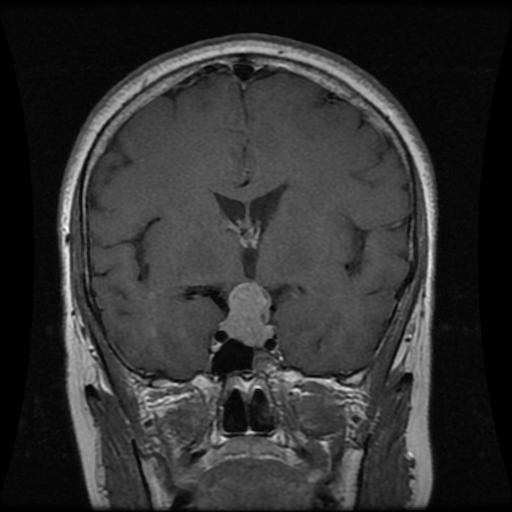
Label: pituitary